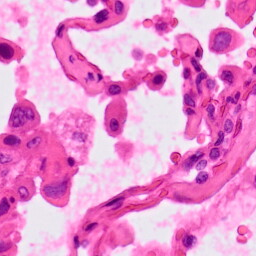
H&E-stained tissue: Lung